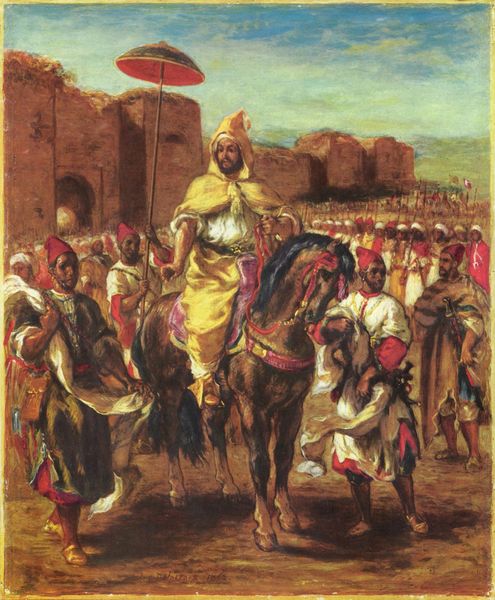
Titel: Porträt des Sultans von Marokko
Künstler: Eugène Delacroix
Standort: Zürich.
Institution: Stiftung Sammlung E.G. Bührle
Schlagwörter: blau, gemälde, himmel, kämpfer, mann, schatten, umhang, weiß, wolken, gelb, menschen, ocker, sand, stadt, bunt, hintergrund, hüte, licht, männer, schwarz, rot, schirm, schloss, sonnenschirm, wolke, beige, bart, hemd, kappen, mützen, diener, rahmen, stein, tragen, vollbart, bildnis, porträt, wache, öl, erde, sonne, gewand, rosa, pferd, reiter, mähne, reiten, zaumzeug, zügel, sommer, lehm, afrika, wüste, mauer, romantik, schlacht, könig, soldaten, tor, neger, schwarze, ruine, burg, orient, palast, festung, scheich, herrscher, anführer, armee, fürst, heer, afrikaner, krieger, kopftücher, stadtmauer, stute, baldachin, feldherr, mohr, stange, heerführer, indien, arabien, sklaven, hengst, araber, marokko, grell, sultan, kapuze, delacroix, rottöne, fes, fez, maroko, mohren, truppen, kalif, mauren, tunesien, algerien, lehmbau, schrill, karawanserei, marroko, leibwache, tuerkei, araberhengst, karavanserei, sarotti, fussvolk, akko, herrcher, schirmträger